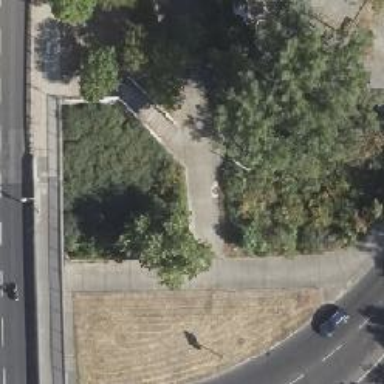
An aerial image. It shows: Footway with concrete surface.